Горизонтально расположенный цилиндрический теплоизолированный сосуд объемом $V_0=100~л$, заполненный гелием, разделен на две части теплонепроницаемым поршнем, который может перемещаться без трения. Газу, находящемуся в левой части сосуда, сообщают количество теплоты $\Delta Q=100~Дж$.
Найдите изменение давления в сосуде к тому моменту, когда поршень перестанет двигаться.
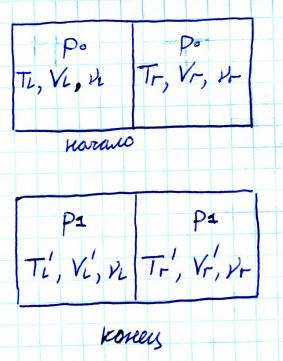
Решение: В начальном и конечном положениях давления газа слева и справа равны. Также не меняется количество газа с каждой из сторон.$$V_l+V_r=V_{l}^{'}+V_{r}^{'}=V_0=100~л.$$  Гелий является одноатомным газом. Энергия всего гелия сначала равна$$R\left(\frac{3}{2}\nu_lT_l+\frac{3}{2}\nu_rT_r\right)=\frac{3}{2}\left(p_0V_l+p_0V_r\right)=\frac{3}{2}p_0(V_r+V_l)=\frac{3}{2}p_0V_0$$($p_0V+l=\nu_lT_lR$, $p_0V_r=\nu_rT_rR$ по закону Менделеева-Клапейрона).В конце энергия гелия аналогично равна $\frac{3}{2}p_1 V_0$.Из Закона сохранения энергии: $$\frac{3}{2}p_1V_0=\Delta Q+\frac{3}{2}p_0V_0,$$поскольку над всем гелием не была совершена работа, и другого тепла, кроме $\Delta Q$, не поступало.Поэтому $$p_1=\frac{2}{3}\frac{\Delta Q}{V_0}+p_0 \Rightarrow \Delta p=p_1-p_0=\frac{2}{3}\frac{\Delta Q}{V_0}=667~Па.$$
Ответ: $$\frac{2}{3} \frac{\Delta Q}{V_0}=667~Па.$$
Темы:
T, Термодинамика, Всероссийские, Теплота, Неравновесный процесс, Давление